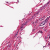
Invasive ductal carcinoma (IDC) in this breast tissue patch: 0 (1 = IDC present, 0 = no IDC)